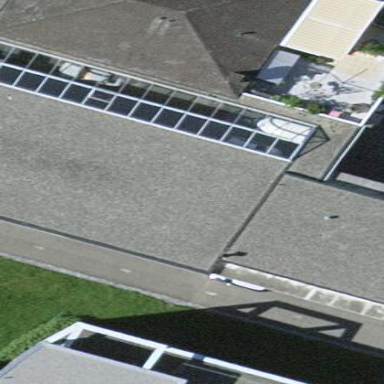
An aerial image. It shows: View of roof of building.